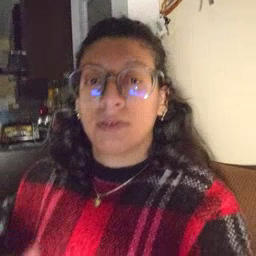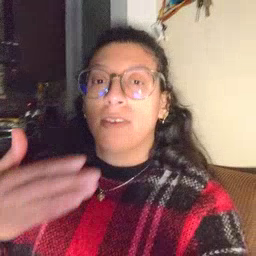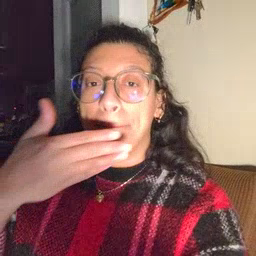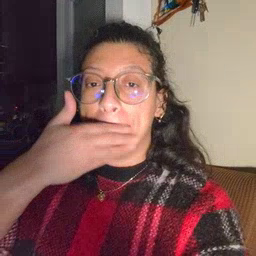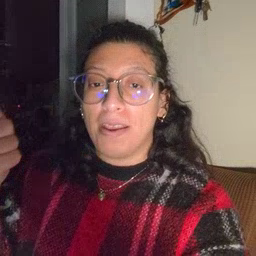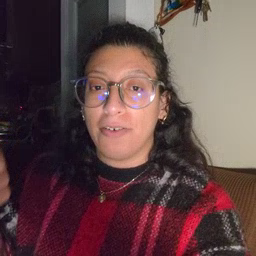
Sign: better